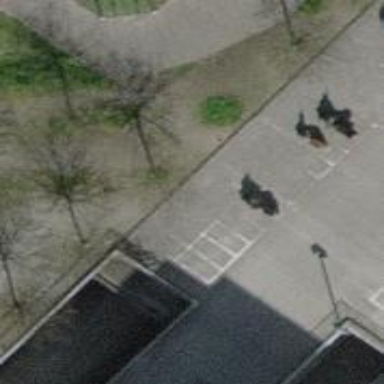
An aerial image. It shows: Parking area.